Question: I'm having trouble running an example code from SICP (Structure and Interpretation of Computer Programs) Section 3.5.4 (Streams and Delayed Evaluation); the SICP section can be found here: <URL>.
I'm using DrRacket version 5.2.1, set up with the SICP support language by Neil Van Dyke (), which can be found here: <URL>.
The code, shown below, makes use of streams. With the environment set up as above, the procedures 'cons-stream', 'force' and 'delay' are already available from DrRacket. But 'stream-car' and 'stream-cdr' weren't available; so, I had to define them. In the code below, I also define some generic stream functions: 'stream-map', 'stream-ref', 'add-streams' and 'scale-stream'.
The whole code I'm trying to make work is the following. It includes a procedure to solve first-order differential equations numerically ('solve'), using an integration procedure ('integral'), which uses a delayed argument ('delayed-integrand'); these procedures come from Section 3.5.4.
'''
(define (stream-car stream) (car stream))
(define (stream-cdr stream) (force (cdr stream)))
(define (stream-map proc . argstreams)
(if (stream-null? (car argstreams))
the-empty-stream
(cons-stream
(apply proc (map stream-car argstreams))
(apply stream-map
(cons proc (map stream-cdr argstreams))))))
(define (stream-ref s n)
(if (= n 0)
(stream-car s)
(stream-ref (stream-cdr s) (- n 1))))
(define (add-streams s1 s2)
(stream-map + s1 s2))
(define (scale-stream stream factor)
(stream-map (lambda (x) (* x factor)) stream))
(define (integral delayed-integrand initial-value dt)
(define int
(cons-stream initial-value
(let ((integrand (force delayed-integrand)))
(add-streams (scale-stream integrand dt)
int))))
int)
(define (solve f y0 dt)
(define y (integral (delay dy) y0 dt))
(define dy (stream-map f y))
y)
'''
When I put the definitions above in DrRacket and click Run, no error occurs. However, an error occurs when I try to execute the following line in the interactions window:
'''
(stream-ref (solve (lambda (y) y) 1 0.001) 1000)
'''
The error message is:
'''
mcar: expects argument of type <mutable-pair>; given #<undefined>
'''
When this error occurs, DrRacket highlights the body of the definition of the procedure 'stream-car', as shown in the picture below:

---
What is causing this error? I have already used the stream procedures above in previous examples ('stream-car', 'stream-cdr', 'stream-map', 'add-streams' and 'scale-stream') and they worked. The 'integral' procedure also works when I use it outside of the 'solve' procedure; for example, if I define '(define ones (cons-stream 1 ones))' and then I define '(define s (integral (delay ones) 1 1))' and then I execute '(stream-ref s 1000)', it correctly gives the output '1001'.
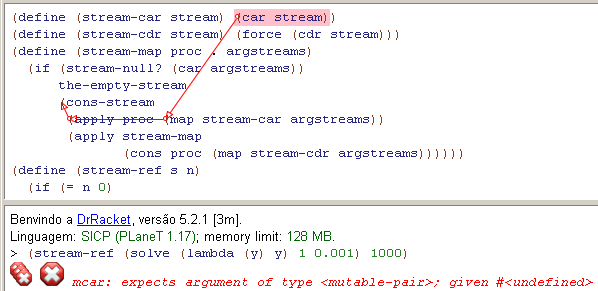
Answer: The error you're reporting is rather weird, I can't see where 'mcar' is being used - or mutable state for that matter. Try this setup, it works for me without using Neil Van Dyke's support language:
'''
#lang racket
(define the-empty-stream '())
(define (stream-null? stream)
(null? stream))
(define-syntax cons-stream
(syntax-rules ()
((cons-stream head tail)
(cons head (delay tail)))))
(define (stream-car stream)
(car stream))
(define (stream-cdr stream)
(force (cdr stream)))
; ... the rest is the same as in your question
'''